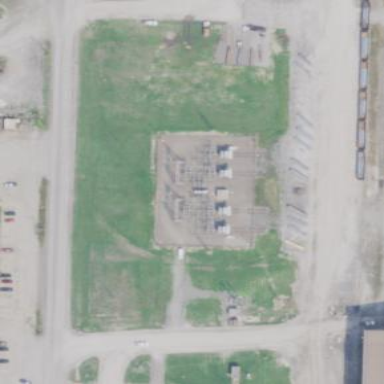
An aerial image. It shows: Power substation.